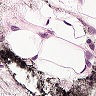
Metastatic tissue present: no